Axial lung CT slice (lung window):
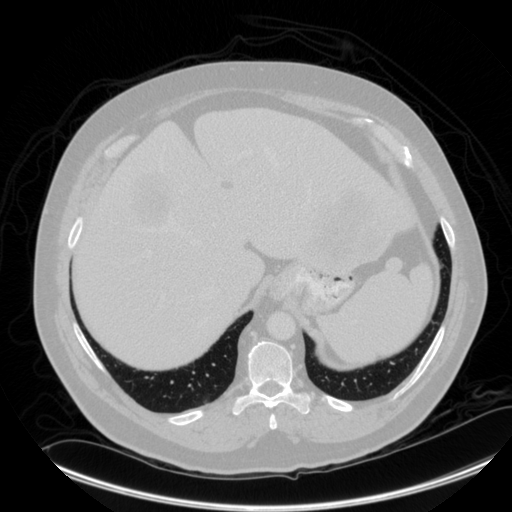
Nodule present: no